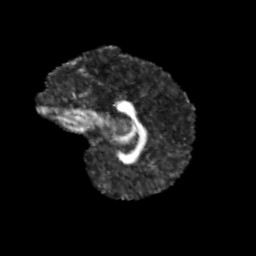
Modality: FA
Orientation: sagittal
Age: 11
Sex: female
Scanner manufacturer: siemens
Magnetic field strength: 3 T
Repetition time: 3.8 s
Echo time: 0.07 s